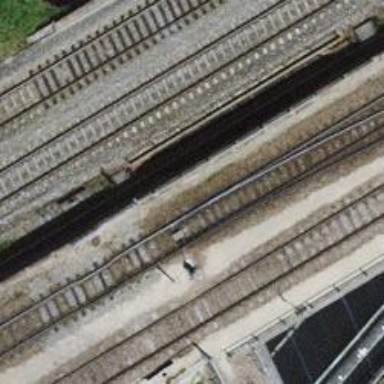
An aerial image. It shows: Single-track railway bridge serving as spur line.